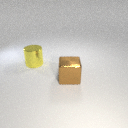
large yellow metal cylinder behind large brown metal cube